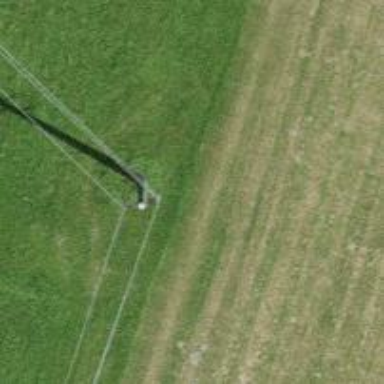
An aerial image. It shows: Utility pole in the area.